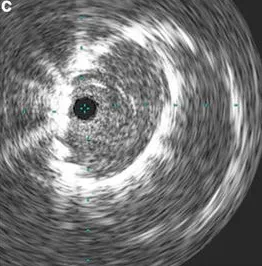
C; Intravascular ultrasonography findings. A decrease in the deformation was observed after stent implantation.
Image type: radiology (ultrasound)